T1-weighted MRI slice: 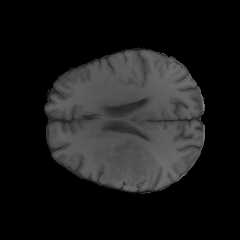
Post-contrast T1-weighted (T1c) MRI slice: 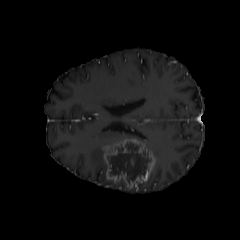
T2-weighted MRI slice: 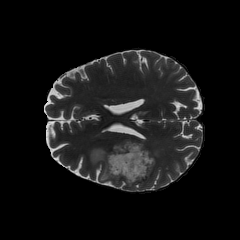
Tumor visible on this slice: yes